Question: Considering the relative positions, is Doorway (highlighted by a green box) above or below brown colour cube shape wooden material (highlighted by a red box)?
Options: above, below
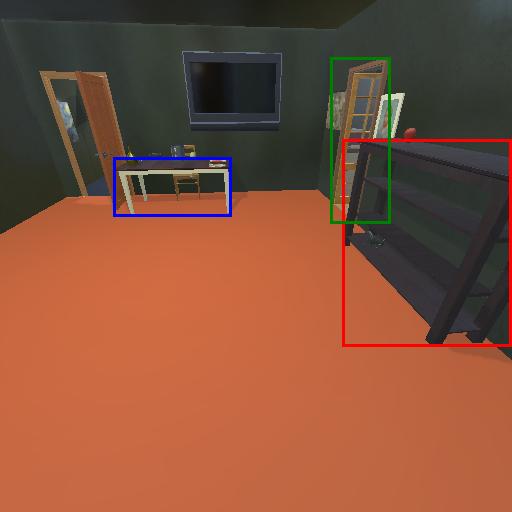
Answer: above